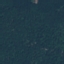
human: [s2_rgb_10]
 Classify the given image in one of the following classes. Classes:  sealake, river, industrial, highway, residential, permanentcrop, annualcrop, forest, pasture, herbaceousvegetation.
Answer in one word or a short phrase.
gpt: Forest